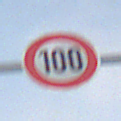
Verkehrszeichen: Geschwindigkeit100
Umgebung: Outdoor, Nature
Tageszeit: SunriseSunset
Wetter: PartlyCloudy
Licht: Natural
Jahreszeit: NotSpecified
Kontrast: LowContrast